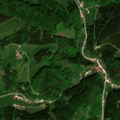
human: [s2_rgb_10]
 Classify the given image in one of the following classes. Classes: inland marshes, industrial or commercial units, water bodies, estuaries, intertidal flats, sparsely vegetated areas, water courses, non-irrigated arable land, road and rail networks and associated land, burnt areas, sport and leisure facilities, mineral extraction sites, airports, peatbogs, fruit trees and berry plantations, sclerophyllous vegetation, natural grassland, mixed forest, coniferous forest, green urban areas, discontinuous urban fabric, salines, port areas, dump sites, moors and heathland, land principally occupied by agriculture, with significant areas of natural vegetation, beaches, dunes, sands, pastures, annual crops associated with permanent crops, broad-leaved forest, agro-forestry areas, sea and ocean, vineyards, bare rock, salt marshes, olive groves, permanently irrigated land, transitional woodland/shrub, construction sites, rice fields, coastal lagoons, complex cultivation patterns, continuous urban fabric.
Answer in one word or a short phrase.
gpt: pastures, coniferous forest, mixed forest